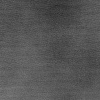
Atmospheric dust classification: dusty